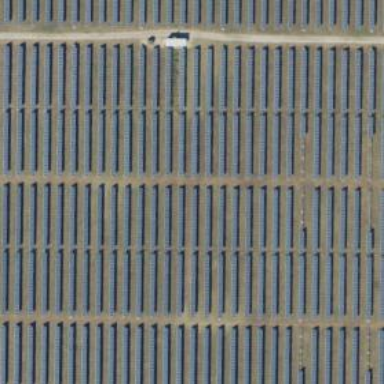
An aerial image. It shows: Solar power generator using photovoltaic panels.